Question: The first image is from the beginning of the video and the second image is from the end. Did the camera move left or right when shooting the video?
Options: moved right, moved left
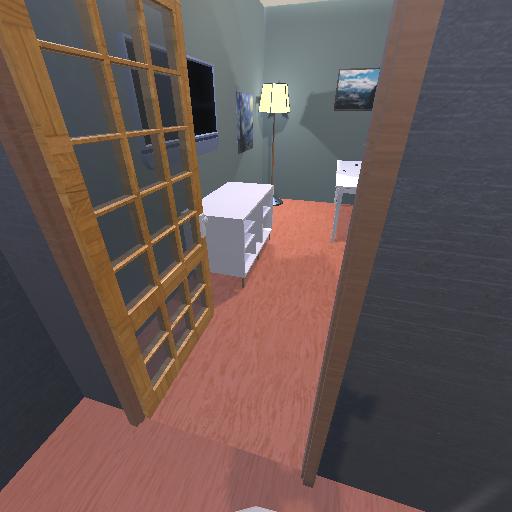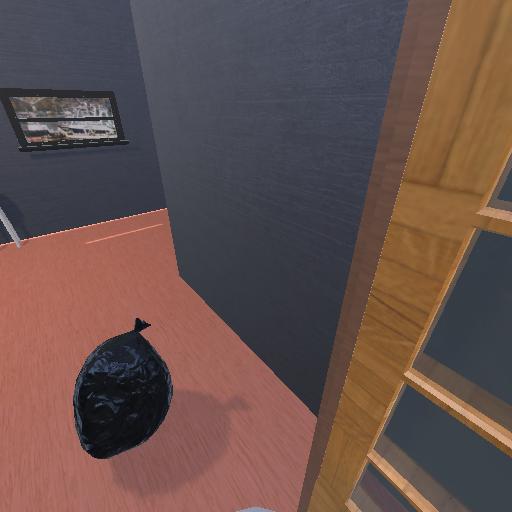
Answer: moved right